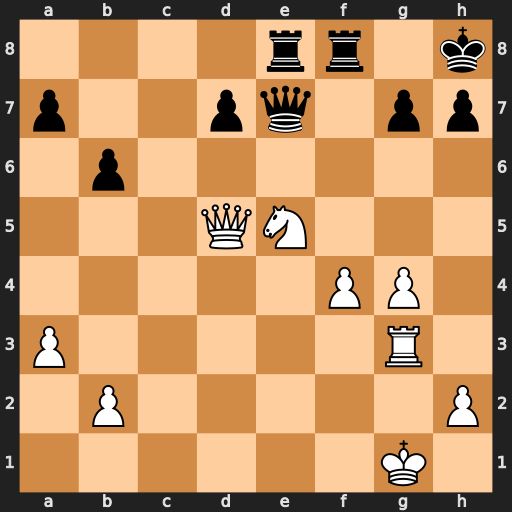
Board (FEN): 4rr1k/p2pq1pp/1p6/3QN3/5PP1/P5R1/1P5P/6K1
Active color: w
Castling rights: -
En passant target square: -
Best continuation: Ng6+ hxg6 Rh3+ Qh4 Rxh4#